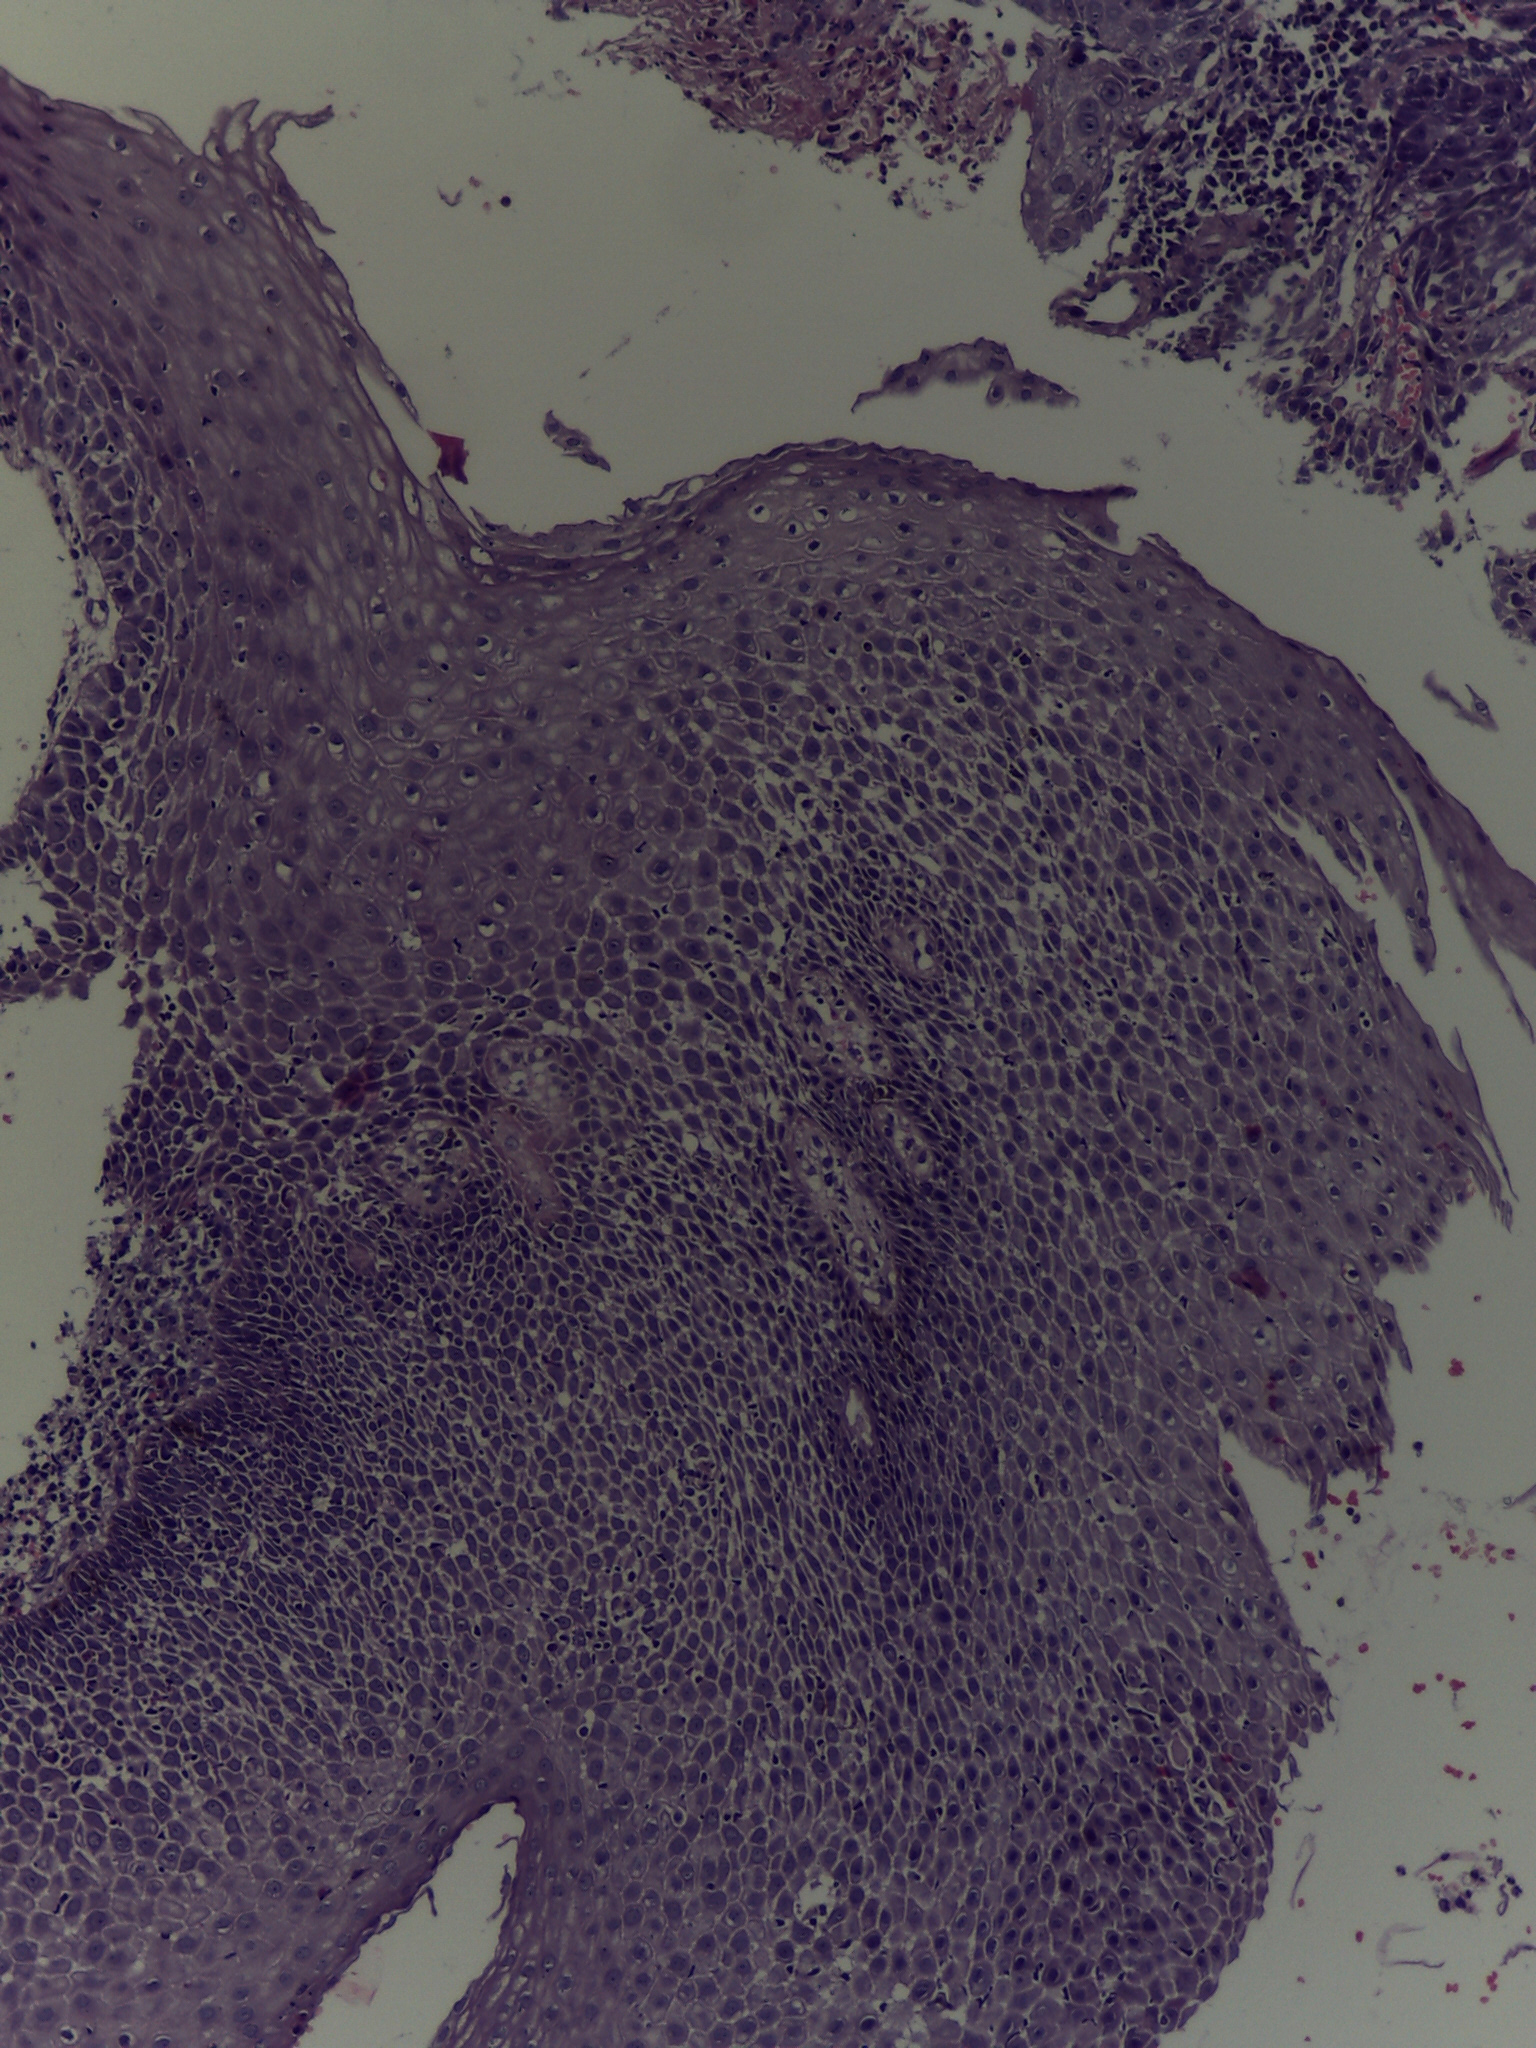
Diagnosis: OSCC